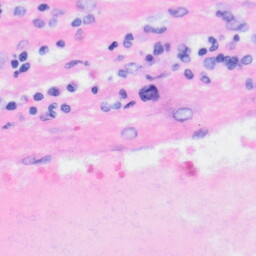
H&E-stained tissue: Liver